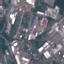
Land use / land cover: Industrial